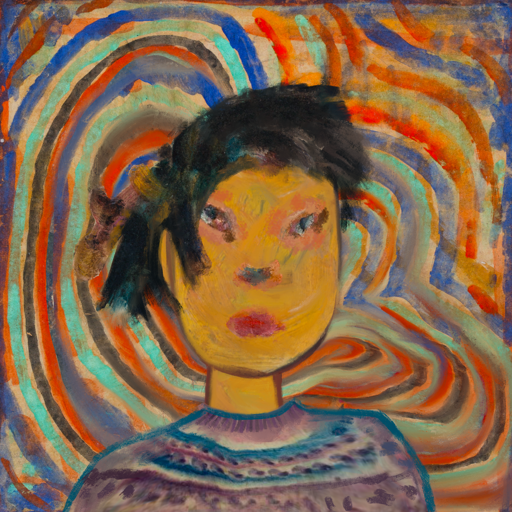
Background: Sisters, Head And Neck Front: After_Raid, Face Front: Boggyland, Bust: HillGirl, Hair Front: Pipe, Head Accessory: Blank, Second Necklace: Blank, Necklace: Blank, Baby: Blank